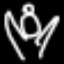
Label: angel